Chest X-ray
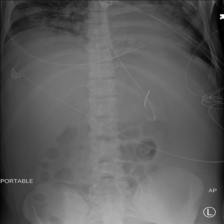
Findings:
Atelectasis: negative
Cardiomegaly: negative
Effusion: negative
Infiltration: negative
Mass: negative
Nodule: negative
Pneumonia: negative
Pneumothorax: negative
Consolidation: negative
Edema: negative
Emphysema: negative
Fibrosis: negative
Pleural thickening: negative
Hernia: negative